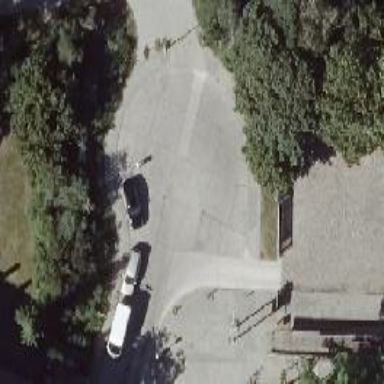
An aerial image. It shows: Footway along the road.